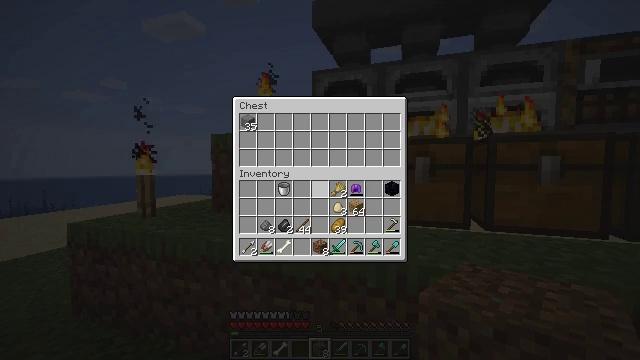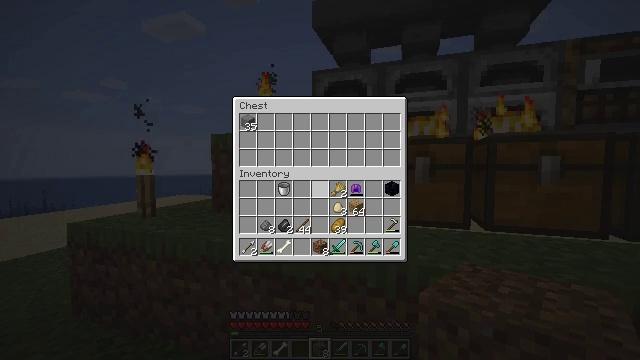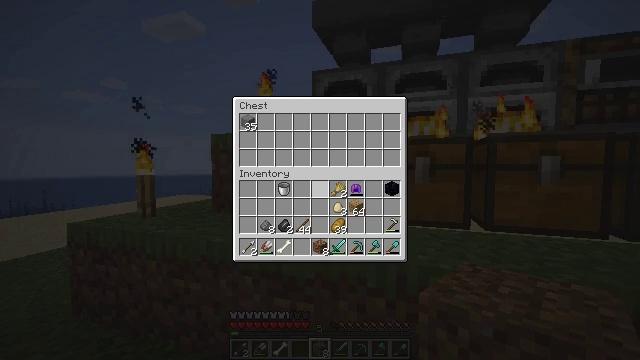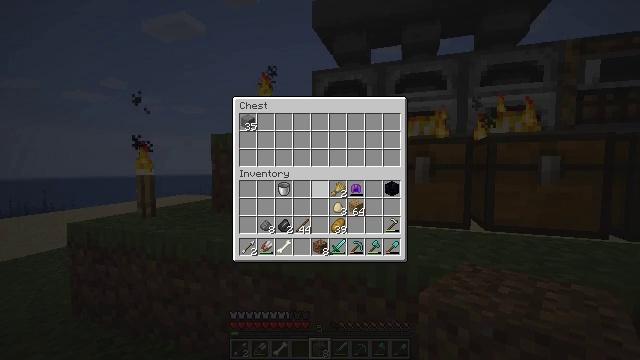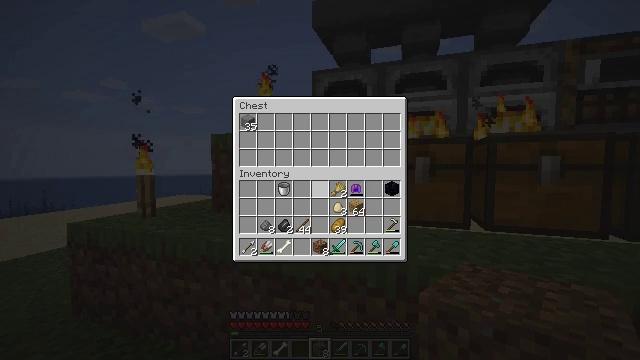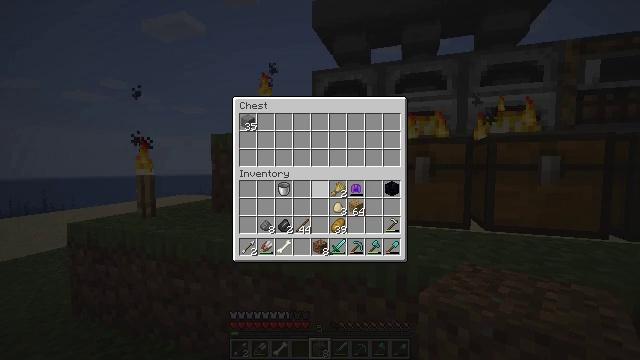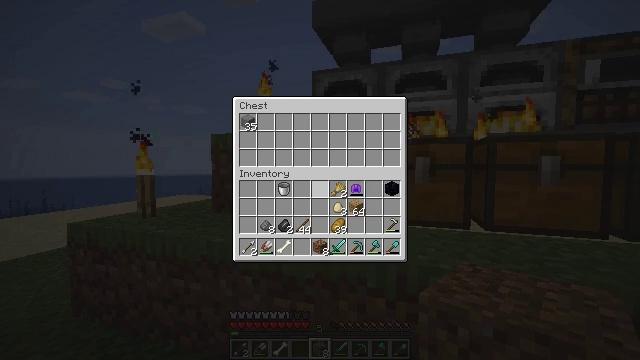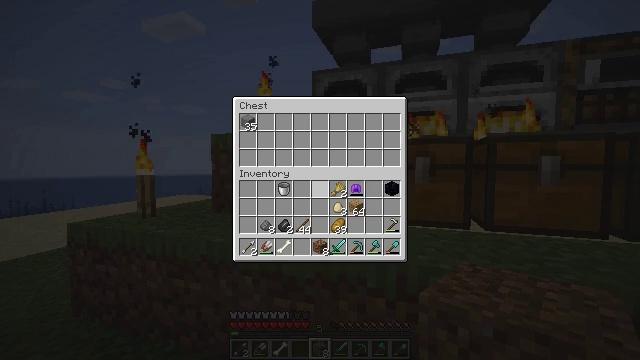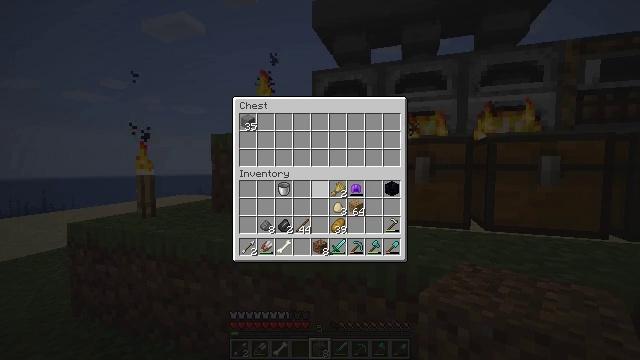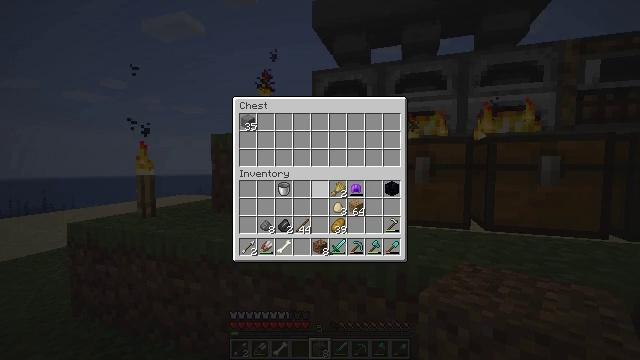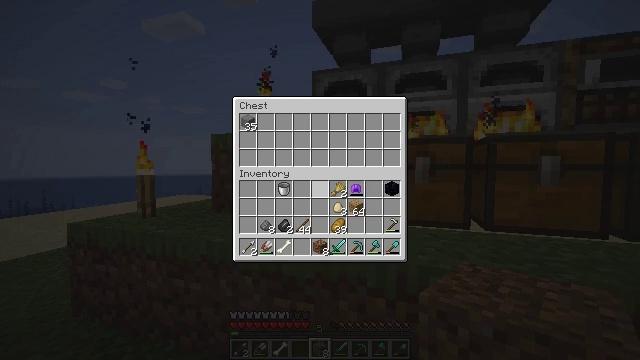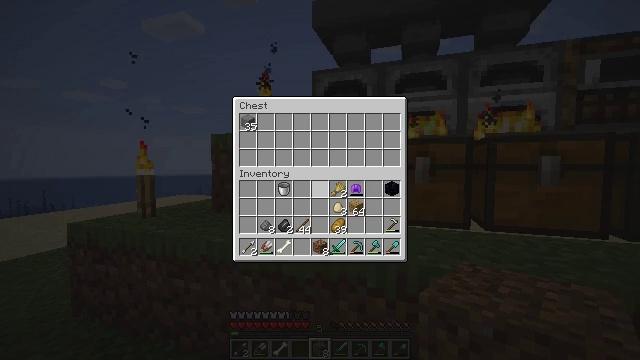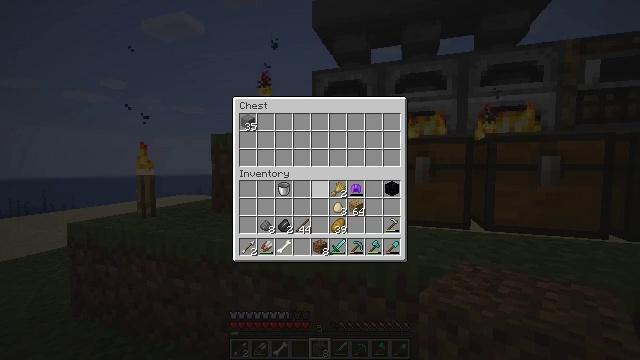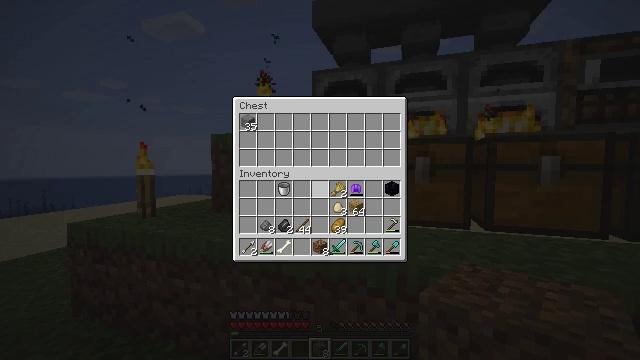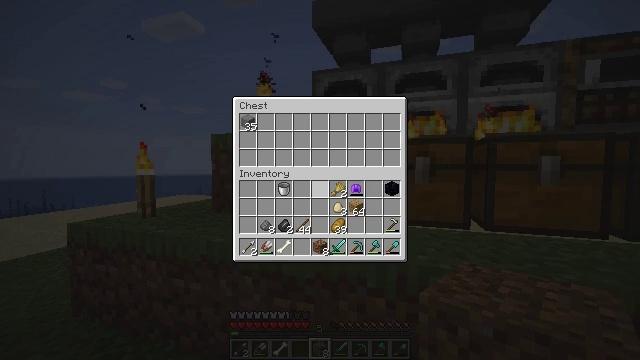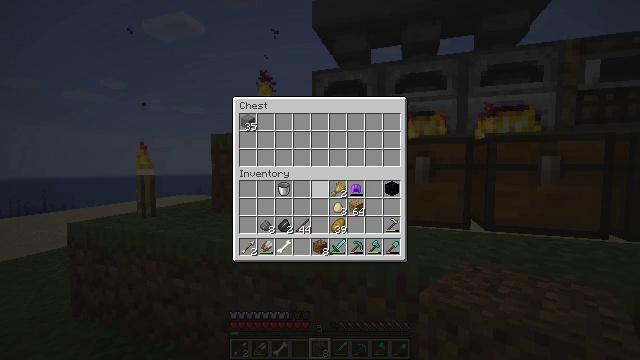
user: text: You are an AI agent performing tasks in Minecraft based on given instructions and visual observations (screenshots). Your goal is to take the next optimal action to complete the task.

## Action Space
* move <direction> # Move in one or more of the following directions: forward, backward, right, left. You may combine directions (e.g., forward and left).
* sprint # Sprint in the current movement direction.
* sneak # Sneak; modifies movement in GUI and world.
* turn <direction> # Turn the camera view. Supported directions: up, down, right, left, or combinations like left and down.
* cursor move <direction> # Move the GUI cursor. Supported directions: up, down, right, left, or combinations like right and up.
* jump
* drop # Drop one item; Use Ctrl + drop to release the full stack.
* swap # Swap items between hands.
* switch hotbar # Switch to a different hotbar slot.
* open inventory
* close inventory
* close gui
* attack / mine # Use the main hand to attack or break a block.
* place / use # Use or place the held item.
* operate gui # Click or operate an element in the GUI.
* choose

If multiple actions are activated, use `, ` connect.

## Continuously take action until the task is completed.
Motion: motion action
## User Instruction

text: Put back the crafting table.
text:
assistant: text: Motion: open gui
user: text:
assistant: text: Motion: no_op
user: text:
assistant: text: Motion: no_op
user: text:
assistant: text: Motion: no_op
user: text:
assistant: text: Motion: no_op
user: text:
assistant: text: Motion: no_op
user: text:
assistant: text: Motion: no_op
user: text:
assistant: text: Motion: no_op
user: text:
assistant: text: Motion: no_op
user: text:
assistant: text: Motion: no_op
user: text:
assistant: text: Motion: no_op
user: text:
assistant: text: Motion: no_op
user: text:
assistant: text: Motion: no_op
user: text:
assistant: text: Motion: no_op
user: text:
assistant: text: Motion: no_op
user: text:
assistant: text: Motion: no_op
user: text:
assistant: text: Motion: no_op
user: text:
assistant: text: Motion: no_op
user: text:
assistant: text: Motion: no_op
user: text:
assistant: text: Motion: no_op
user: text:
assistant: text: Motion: no_op
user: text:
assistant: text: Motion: no_op
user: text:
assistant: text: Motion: no_op
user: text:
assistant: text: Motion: no_op
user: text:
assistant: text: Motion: no_op
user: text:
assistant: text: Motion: no_op
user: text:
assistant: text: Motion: no_op
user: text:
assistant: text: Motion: no_op
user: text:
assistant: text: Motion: no_op
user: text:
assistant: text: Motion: no_op